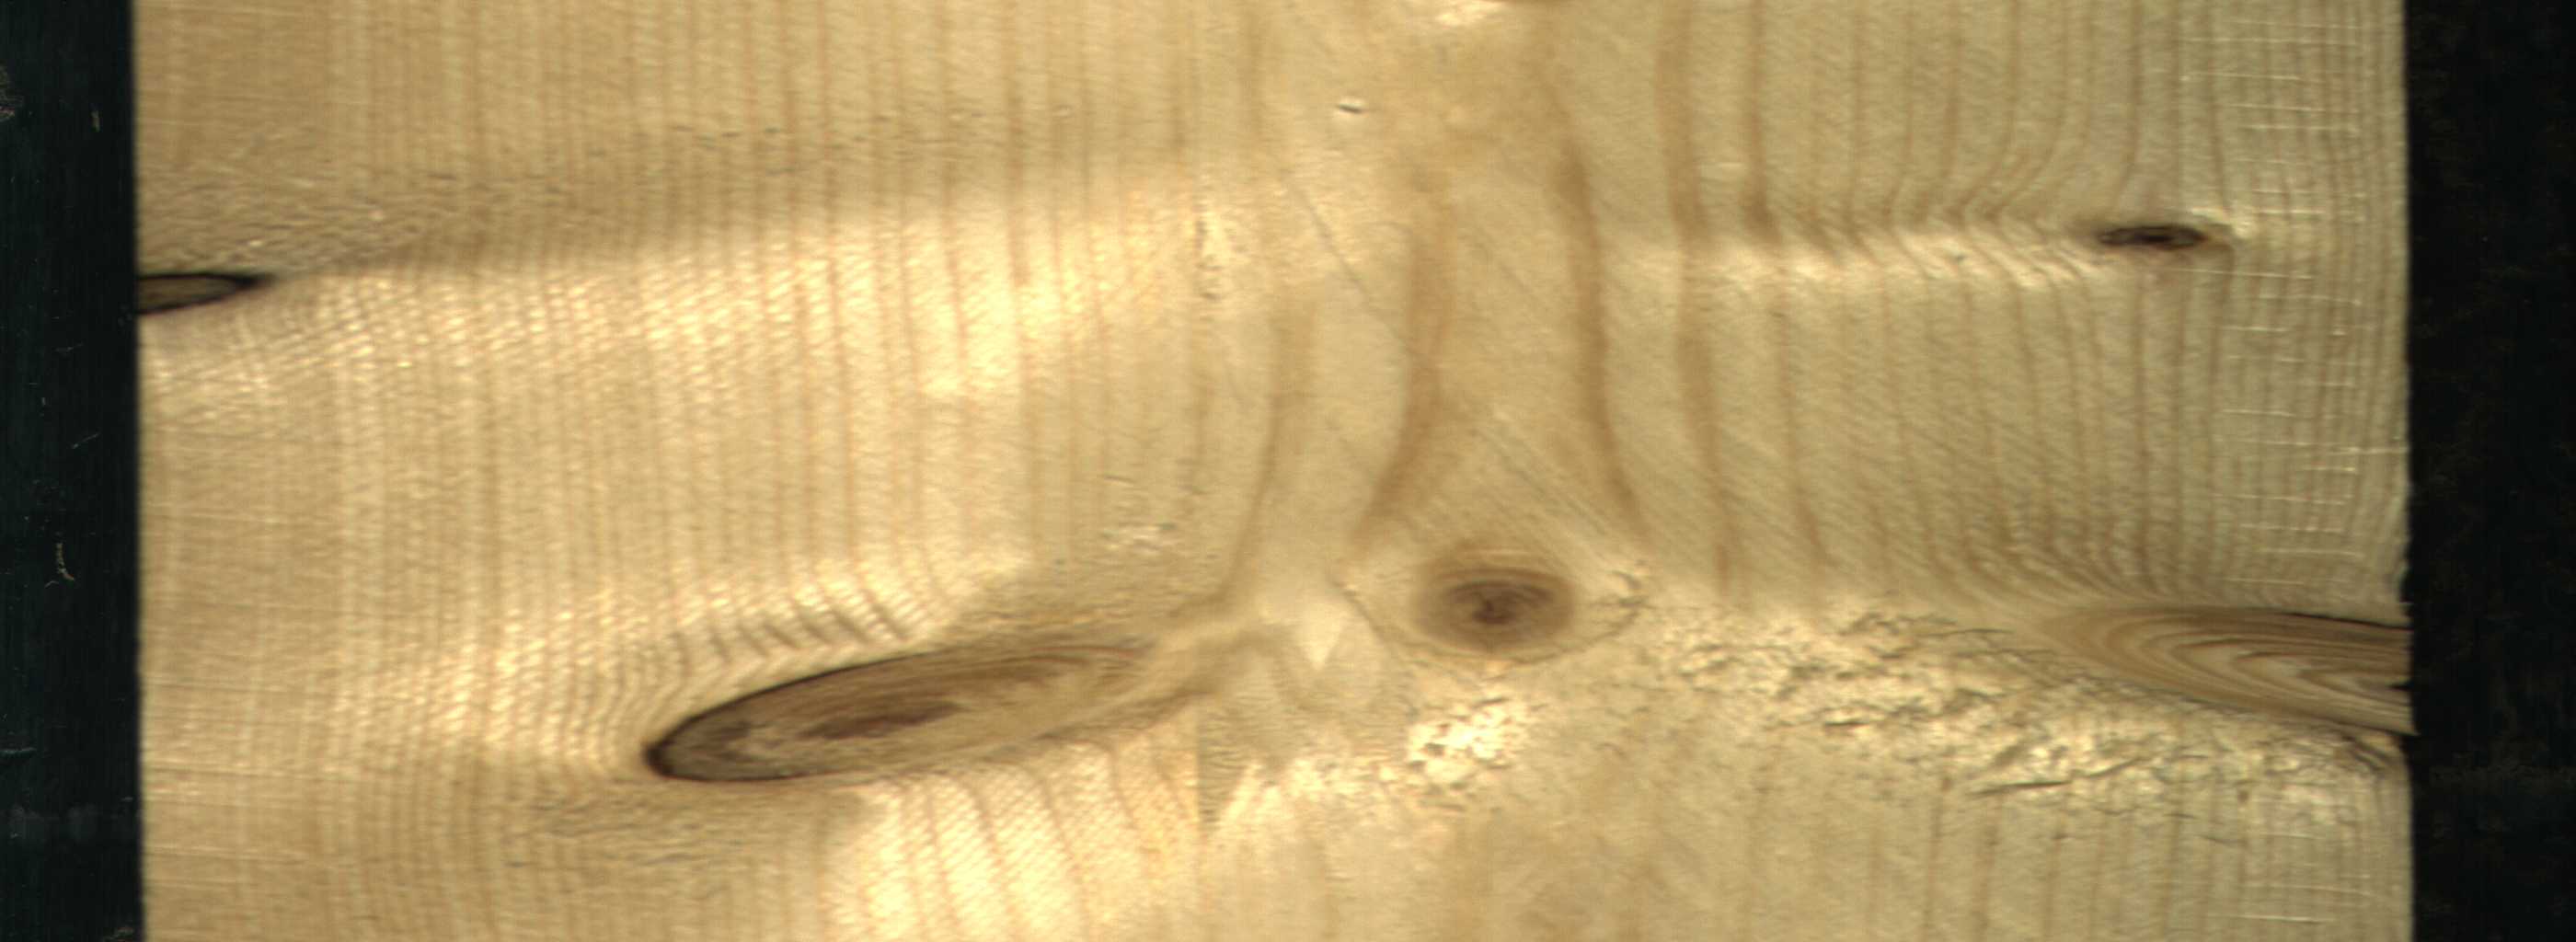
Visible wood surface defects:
Dead_Knot
Dead_Knot
Dead_Knot
Dead_Knot
Live_Knot
Live_Knot